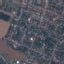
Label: Residential